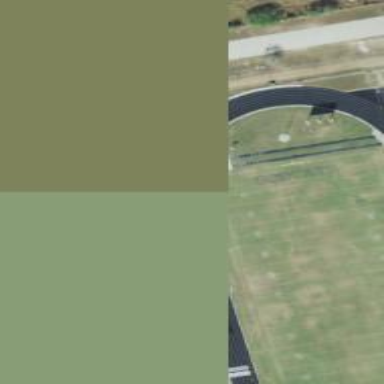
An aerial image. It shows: Athletic track located in leisure land area.